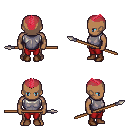
a pixel art fantasy rpg character, male body template, human, dark skin, steel chest armor, red pants, ruby red short mohawk hairstyle, brown shoes, spear, four views (front, back, left, right), 2x2 character sprite sheet, small pixel art, hard edges, no anti-aliasing